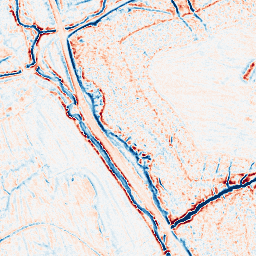
Category: edge_preserving
Decomposition family: bilateral
Decomposition parameters: d: 9
sigma_color: 100
sigma_space: 25
Upsampling method: bicubic
Upsampling parameters: scale: 4
Upsampling scale: 4